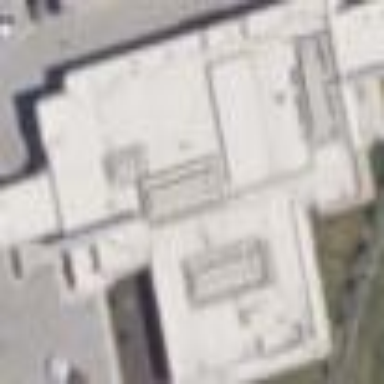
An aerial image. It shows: Hospital building.